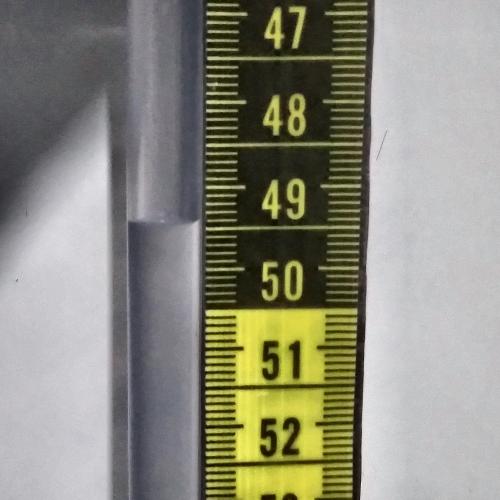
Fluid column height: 49.4 cm